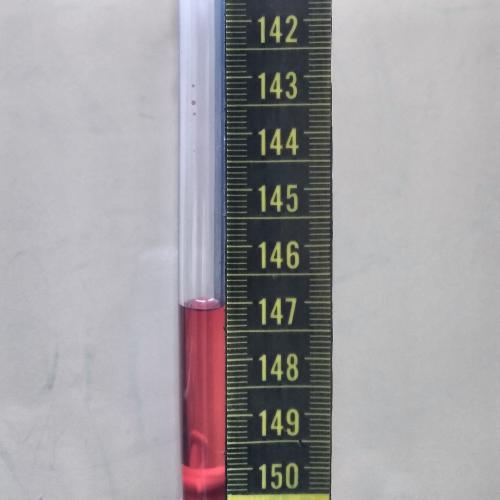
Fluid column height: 147.1 cm